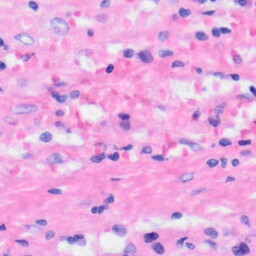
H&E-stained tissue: Liver